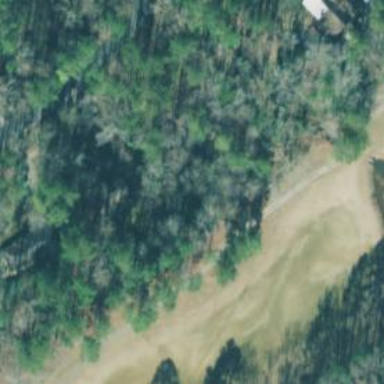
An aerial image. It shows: Scenic golf fairway.